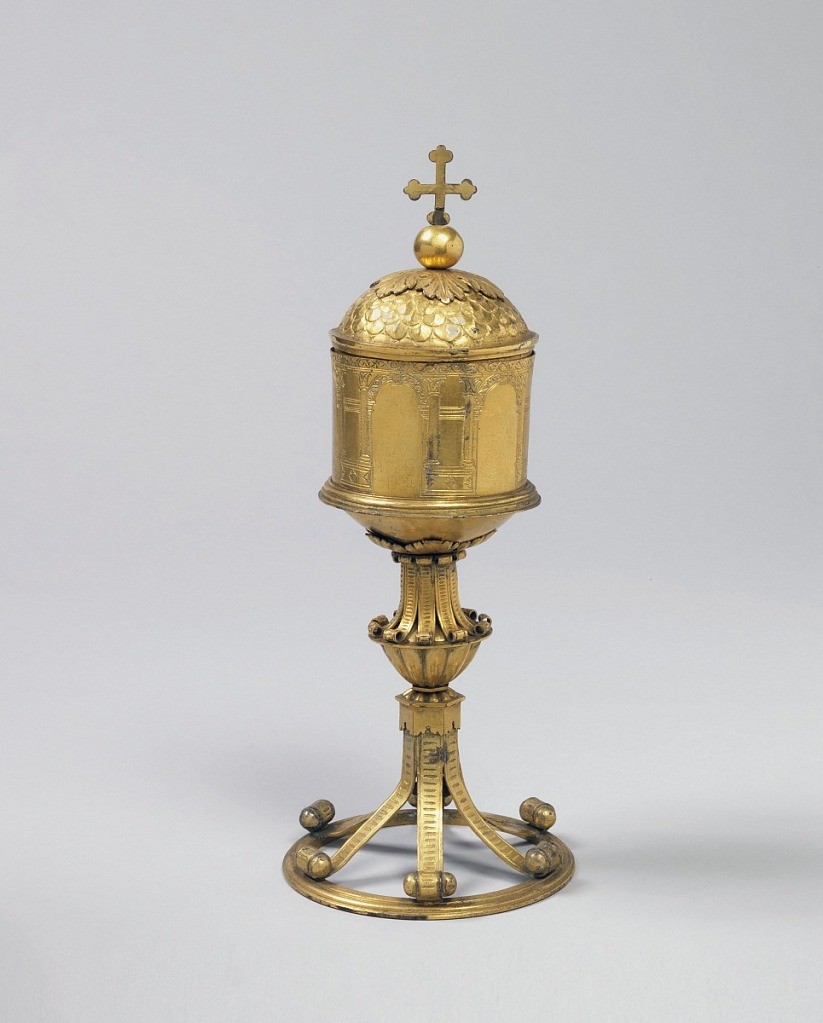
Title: Ciborium with lid
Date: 16th century
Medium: Gilt copper
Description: Cylindrical cup engraved with architectural arcades, on half-knopped stem, gadrooned, ornamented with applied volute straps; junction of stem with bowl ornamented with applied radial leaf ornament. High foot composed of radiating volute straps applied to molded foot rim. Lid is domed, decorated with repoussé and engraved imbrications, surmounted by applied radial leaf ornament and cross botonée on orb.